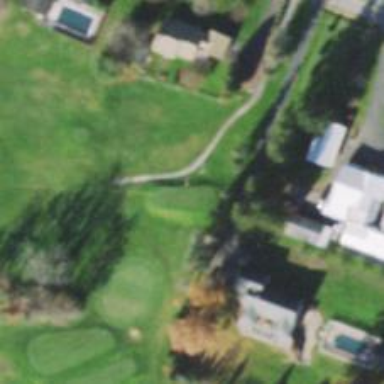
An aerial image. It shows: Golf tee.